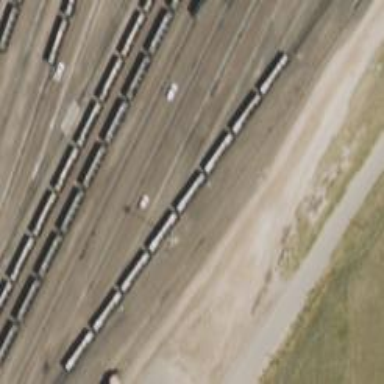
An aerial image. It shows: Railway yard used for servicing trains.